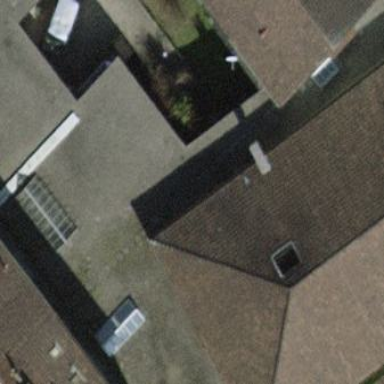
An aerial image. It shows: Building with flat roof.